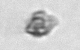
Label: detritus